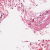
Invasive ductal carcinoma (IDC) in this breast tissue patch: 0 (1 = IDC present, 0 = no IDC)